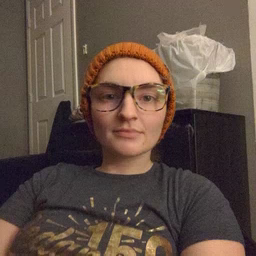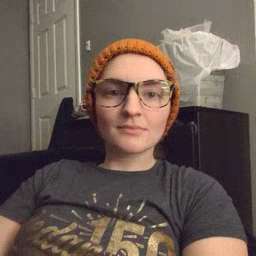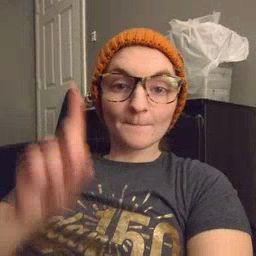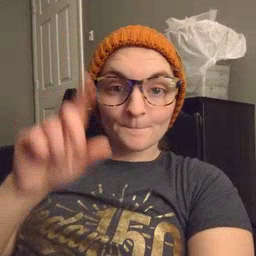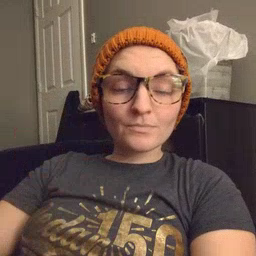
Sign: up